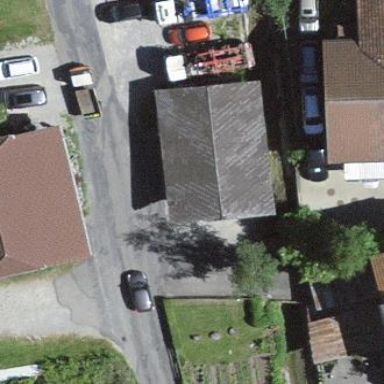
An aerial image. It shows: Rural barn.